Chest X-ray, PA view. Patient: 62 years old, sex M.
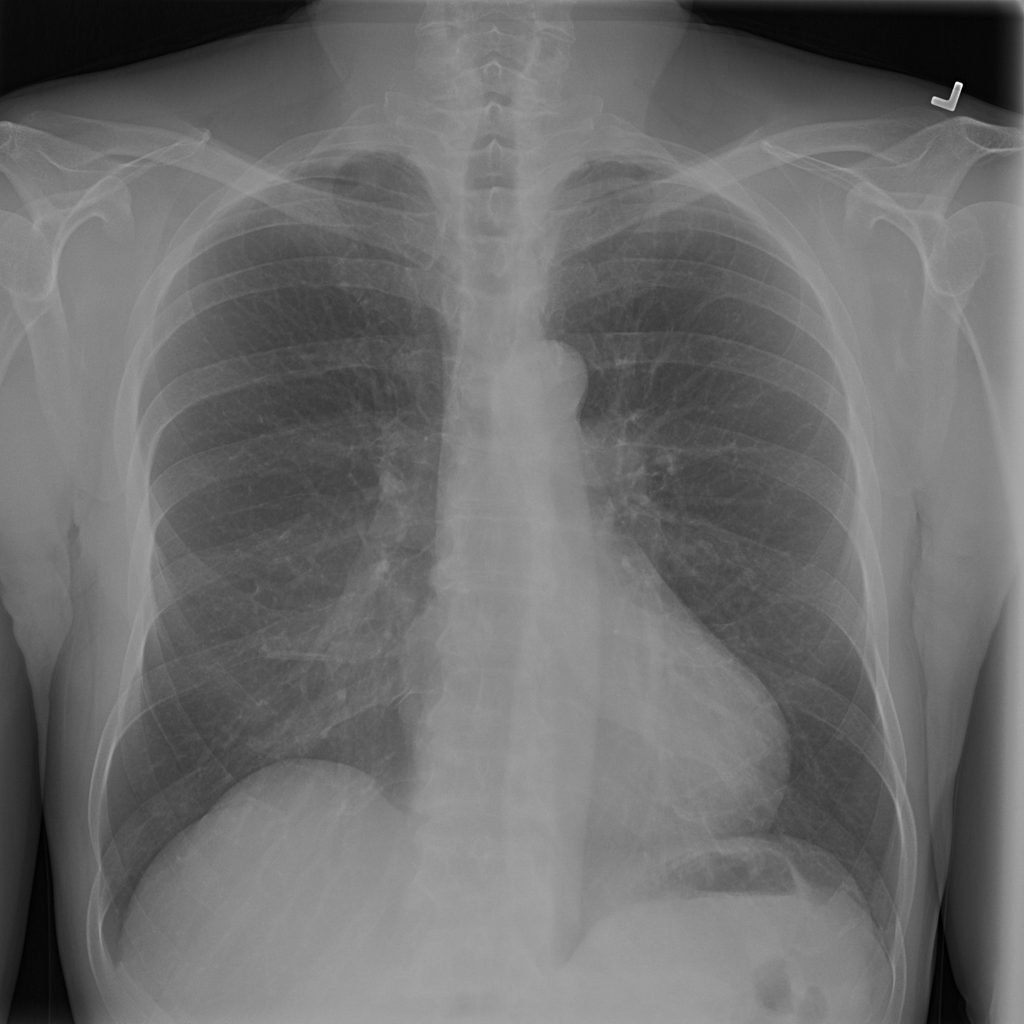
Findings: No Finding